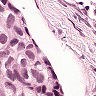
Metastatic tissue present: yes